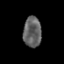
Tissue: prostate
Cell type: T cells
Senescence score: 0.3531
Nuclear area (px): 543
Mean DAPI intensity: 97.164